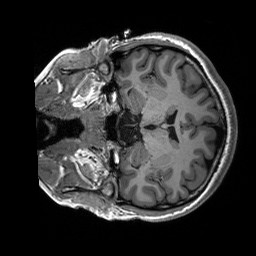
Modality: T1w
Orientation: coronal
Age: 24
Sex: female
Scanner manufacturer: siemens
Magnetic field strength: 3 T
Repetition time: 2.53 s
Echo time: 0.00227 s